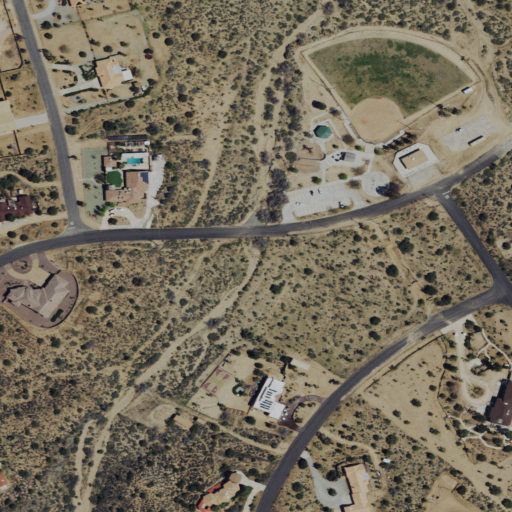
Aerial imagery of valley in California named Black Rock Canyon containing shrub, open development, low intensity development, medium intensity development, and high intensity development